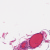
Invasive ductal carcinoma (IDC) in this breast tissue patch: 0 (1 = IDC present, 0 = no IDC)